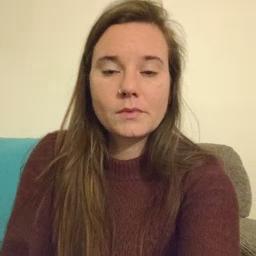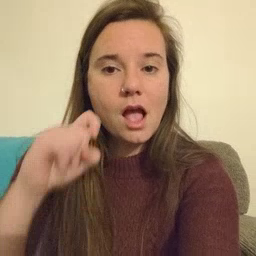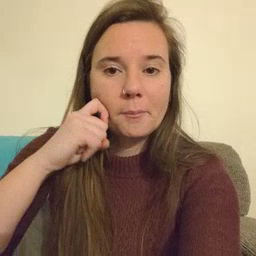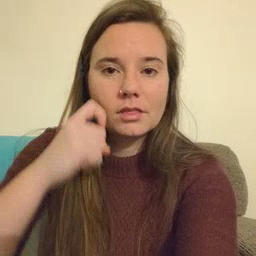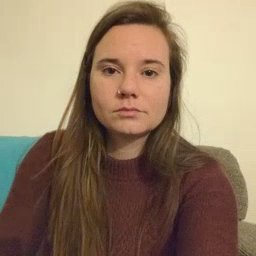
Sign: apple